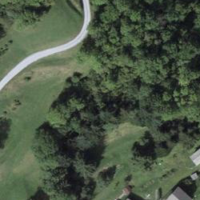
EUNIS habitat code: 32
Species observed at this site:
Cerastium tomentosum